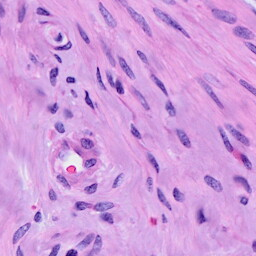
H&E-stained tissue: Cervix